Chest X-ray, AP view. Patient: 73 years old, sex M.
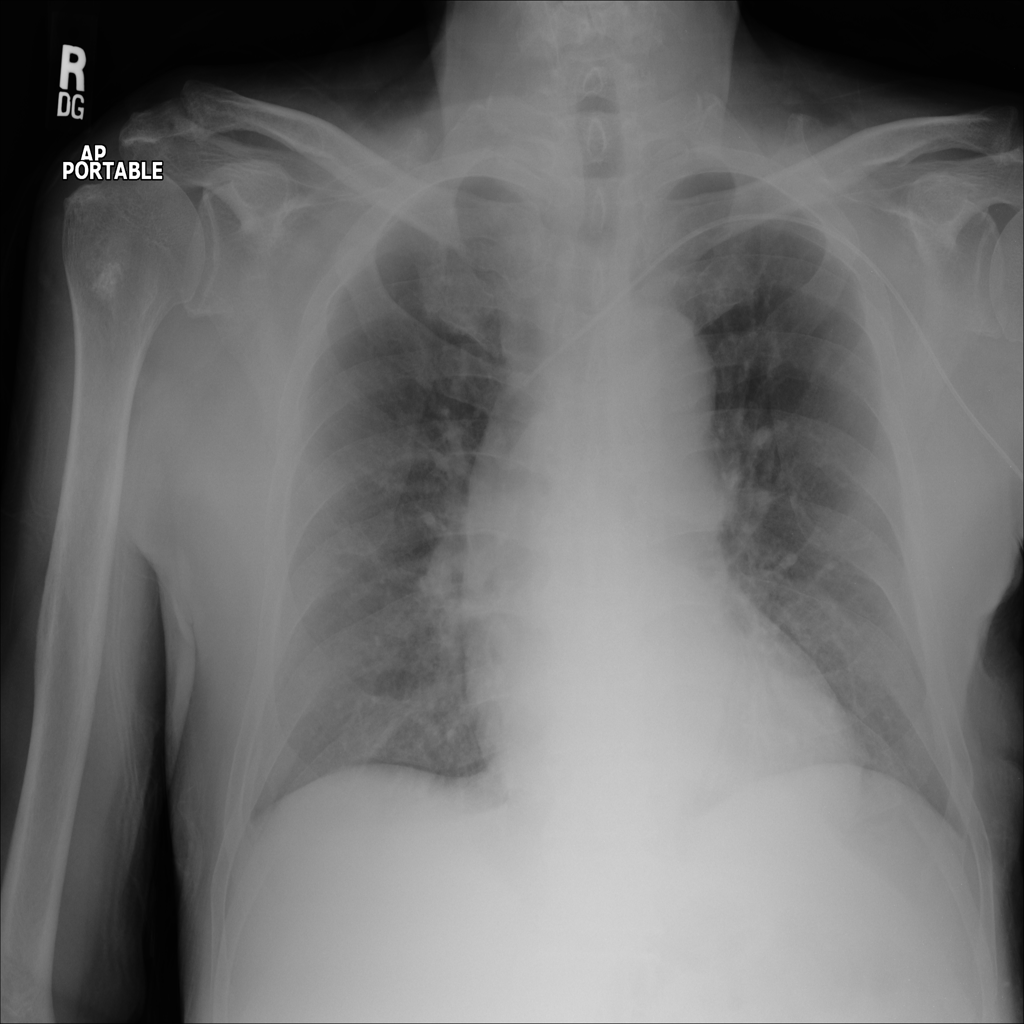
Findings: No Finding